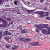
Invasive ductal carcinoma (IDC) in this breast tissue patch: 1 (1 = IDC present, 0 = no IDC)